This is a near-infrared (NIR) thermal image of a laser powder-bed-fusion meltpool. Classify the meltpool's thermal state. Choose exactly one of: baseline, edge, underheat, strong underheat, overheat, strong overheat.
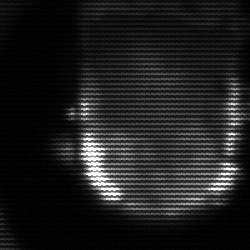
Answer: baseline